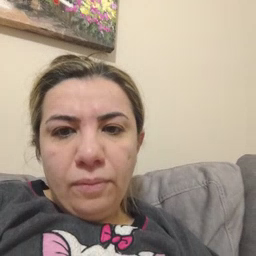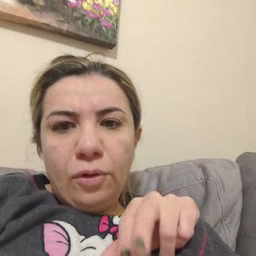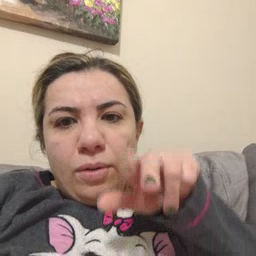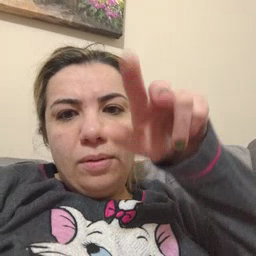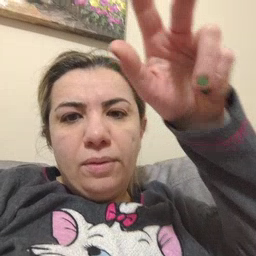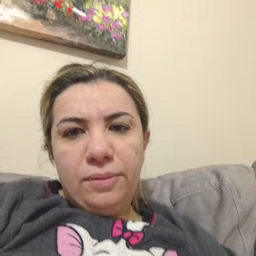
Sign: stairs